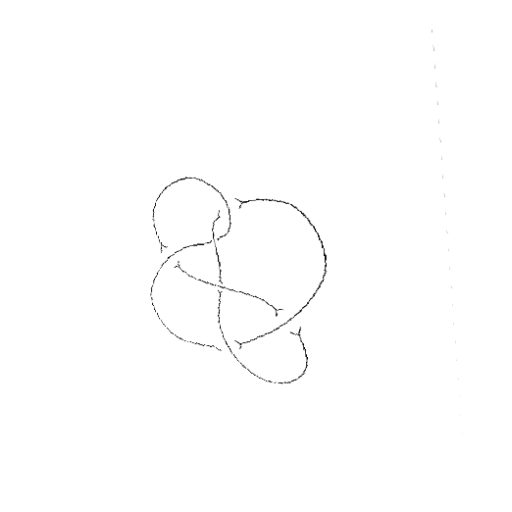
Crossing number: 6